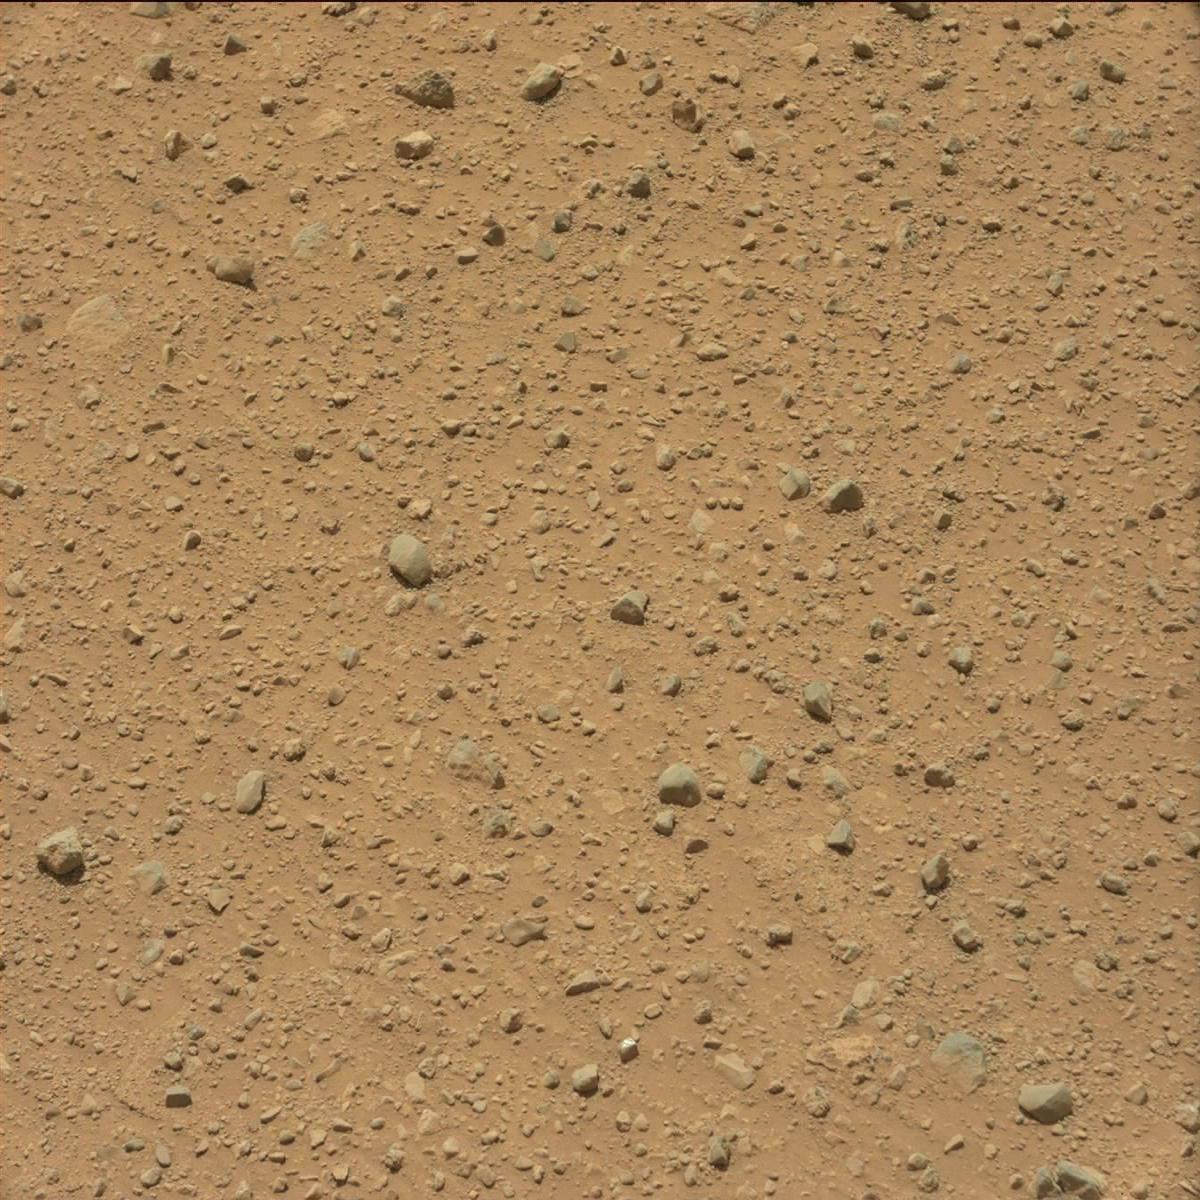
Terrain classes present: Bedrock, Rock, Sand / Soil